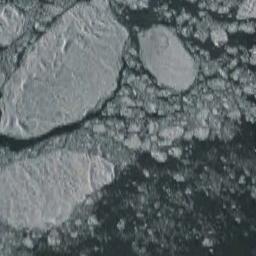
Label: sea_ice